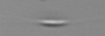
Label: Cylindrotheca_morphotype1